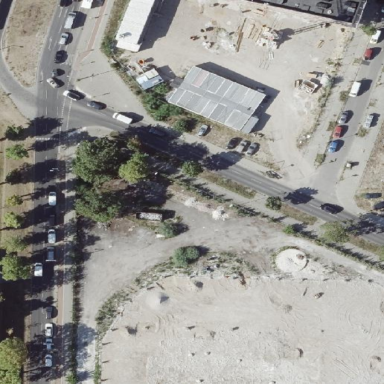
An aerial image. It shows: Parking area.